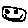
Label: smiley face